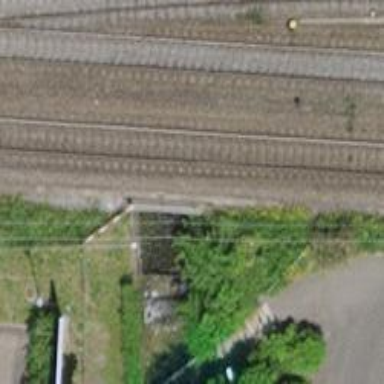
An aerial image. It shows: Railway bridge with electrified tracks and single contact line.